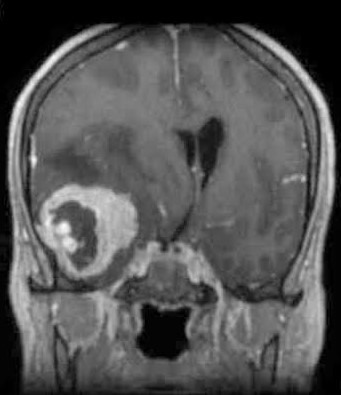
Label: meningioma